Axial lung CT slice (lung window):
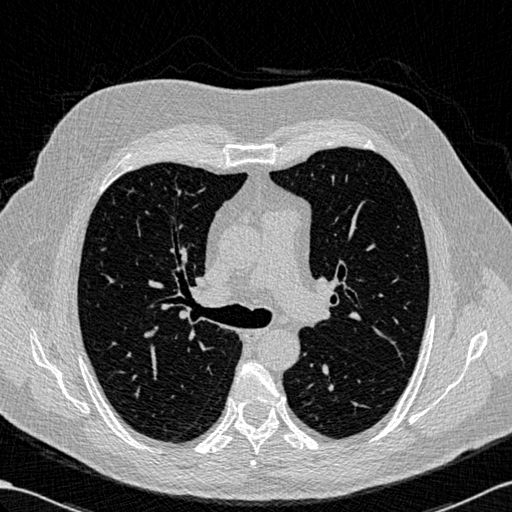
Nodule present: no